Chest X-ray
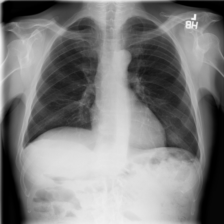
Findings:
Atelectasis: negative
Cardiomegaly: negative
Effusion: negative
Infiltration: negative
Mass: negative
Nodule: negative
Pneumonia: negative
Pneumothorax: negative
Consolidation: negative
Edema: negative
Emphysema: negative
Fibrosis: negative
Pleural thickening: negative
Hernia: negative